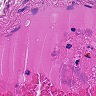
Metastatic tissue present: no